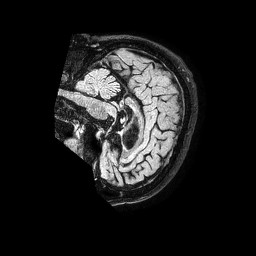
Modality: FLAIR
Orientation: sagittal
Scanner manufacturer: philips
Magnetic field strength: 1.5 T
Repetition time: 4.8 s
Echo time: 0.3 s